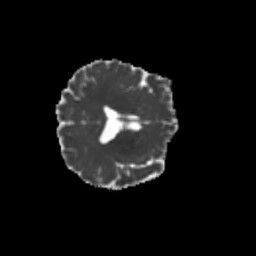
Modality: MD
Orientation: axial
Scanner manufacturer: siemens
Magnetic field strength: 3 T
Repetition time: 9.2 s
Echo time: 0.084 s